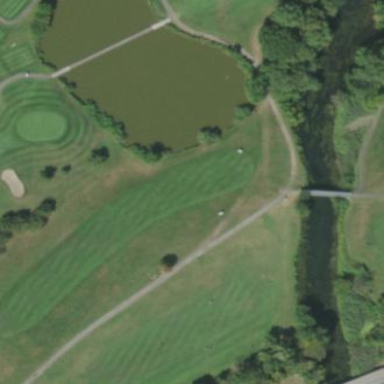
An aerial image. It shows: Grassy area designated as golf fairway.